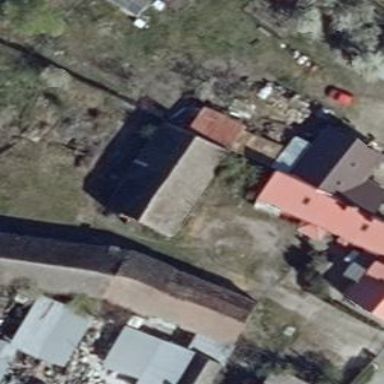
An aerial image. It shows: Service building.